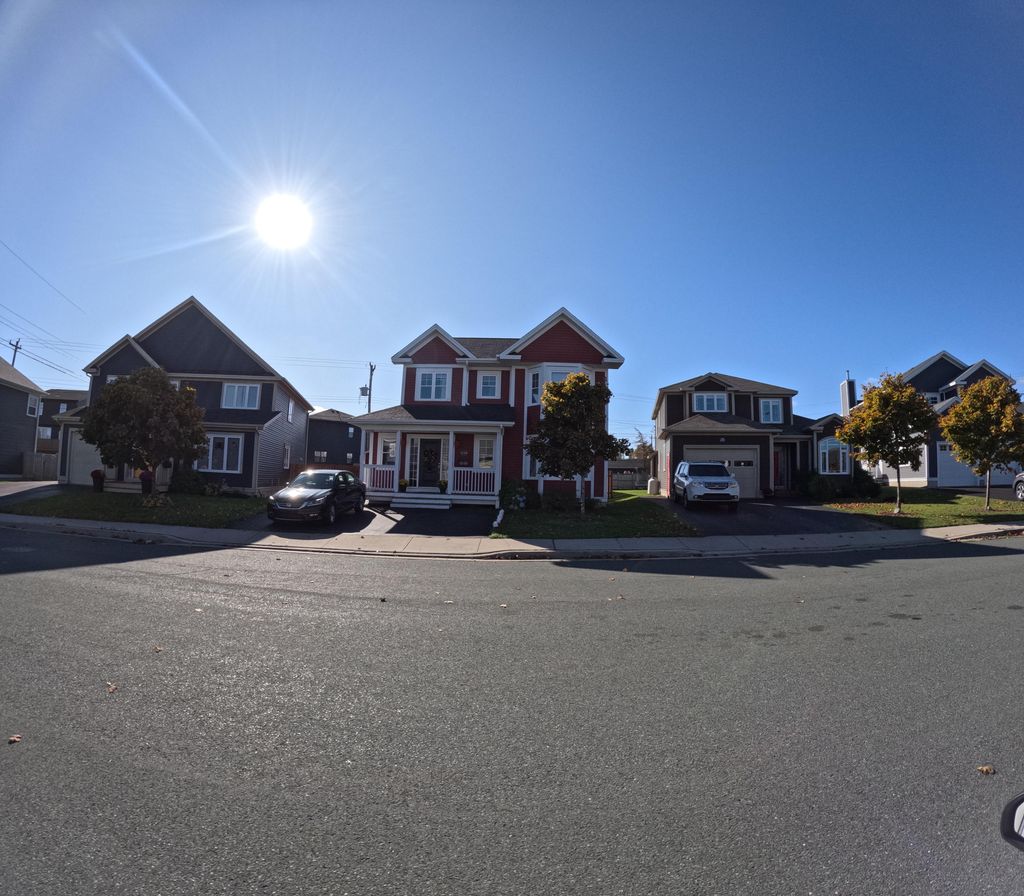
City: st_johns